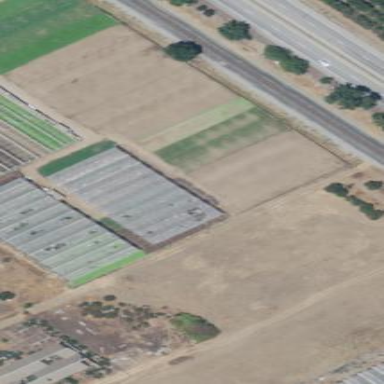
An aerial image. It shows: Greenhouse.